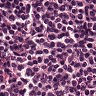
Metastatic tissue present: no